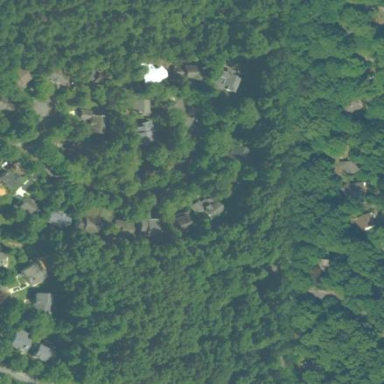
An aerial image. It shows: Mixed woodland area with variety of leaf types and cycles.